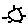
Label: sun